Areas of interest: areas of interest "Comprehensive Gymnasium"
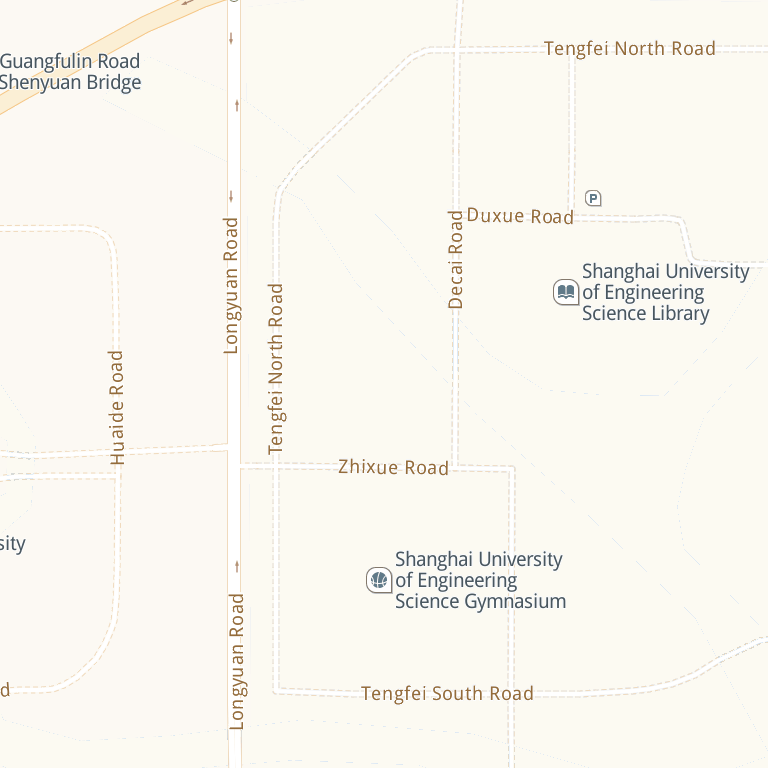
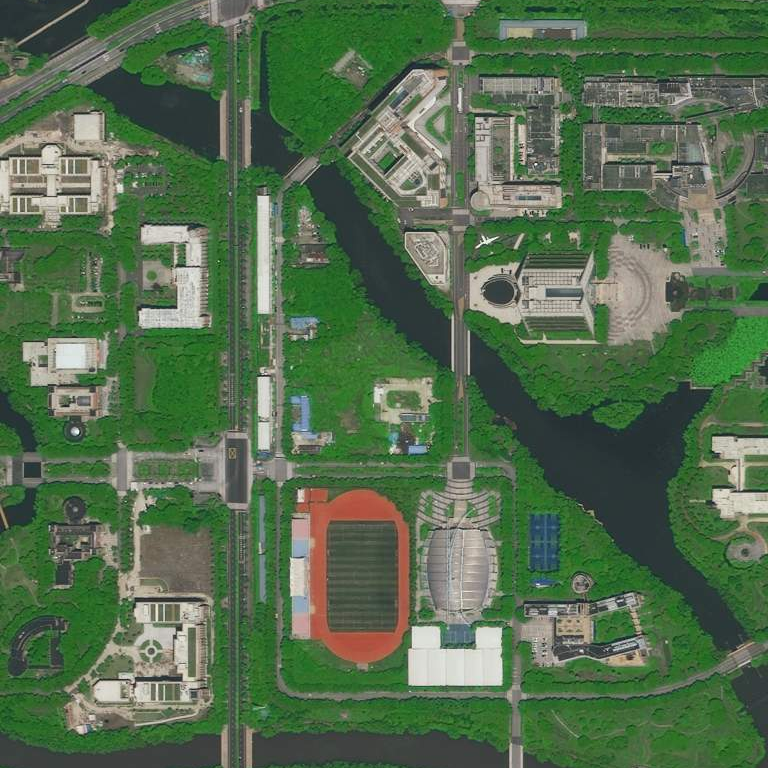